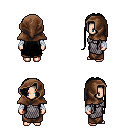
a pixel art fantasy rpg character, female body template, human, light skin, chain mail, robe skirt, black extra-long hairstyle, cloth hood, white cloth bandages, four views (front, back, left, right), 2x2 character sprite sheet, small pixel art, hard edges, no anti-aliasing